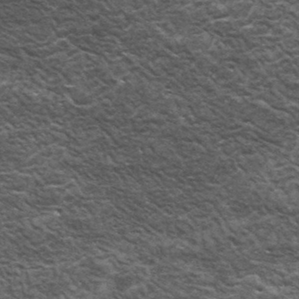
Label: frost